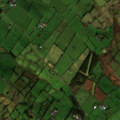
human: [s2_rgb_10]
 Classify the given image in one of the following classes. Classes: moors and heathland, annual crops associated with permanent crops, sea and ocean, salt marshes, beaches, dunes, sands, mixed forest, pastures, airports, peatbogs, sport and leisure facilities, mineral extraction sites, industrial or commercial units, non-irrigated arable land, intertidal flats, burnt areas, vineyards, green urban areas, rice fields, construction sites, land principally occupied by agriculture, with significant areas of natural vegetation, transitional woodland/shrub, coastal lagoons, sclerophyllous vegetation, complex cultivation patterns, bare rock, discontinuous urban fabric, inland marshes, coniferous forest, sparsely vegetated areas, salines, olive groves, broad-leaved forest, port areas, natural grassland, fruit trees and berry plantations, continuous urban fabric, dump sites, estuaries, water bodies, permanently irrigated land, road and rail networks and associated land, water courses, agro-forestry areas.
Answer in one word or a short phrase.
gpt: pastures